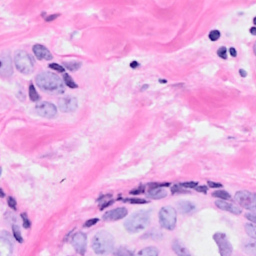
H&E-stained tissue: Breast